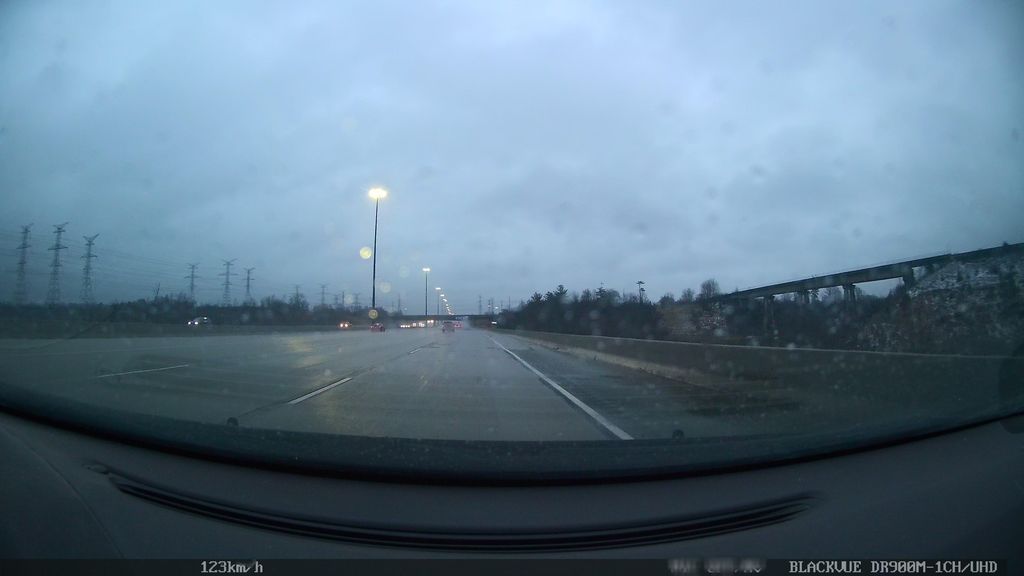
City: toronto